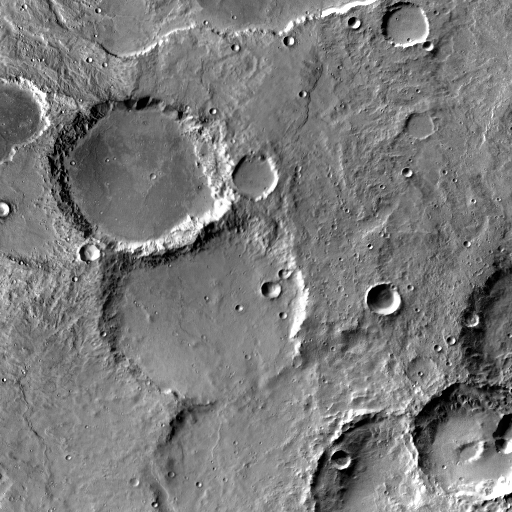
Crater classes present: Background, Other, Buried, Secondary